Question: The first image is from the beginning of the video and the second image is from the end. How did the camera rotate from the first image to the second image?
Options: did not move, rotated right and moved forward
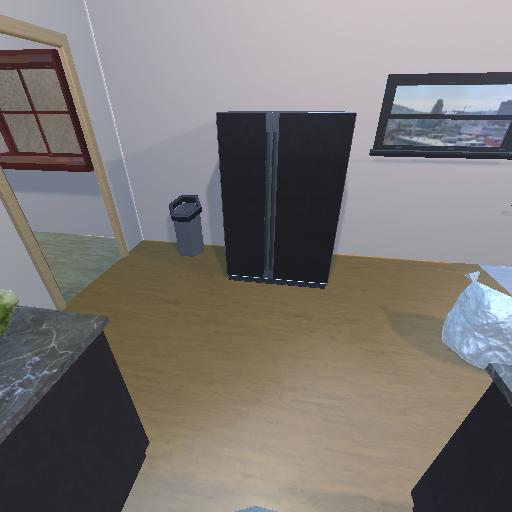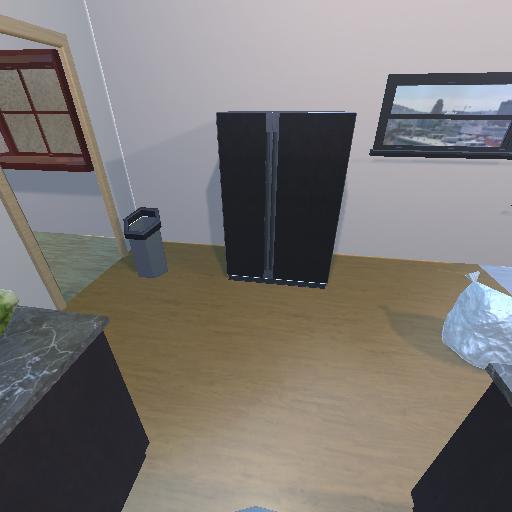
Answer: did not move